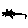
Label: cat